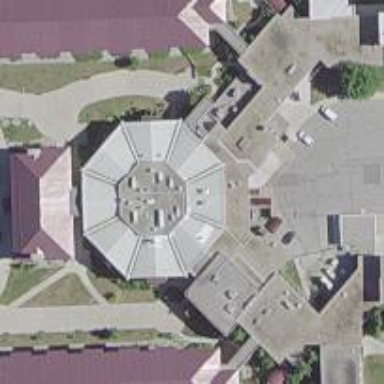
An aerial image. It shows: University building.